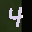
Label: 4